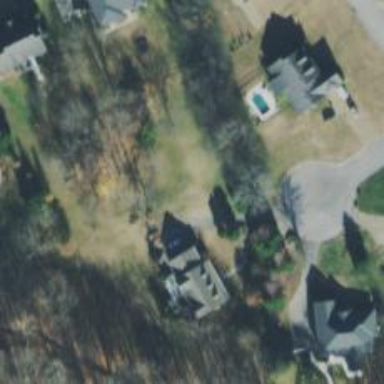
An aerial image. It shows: Driveway leading to service road.